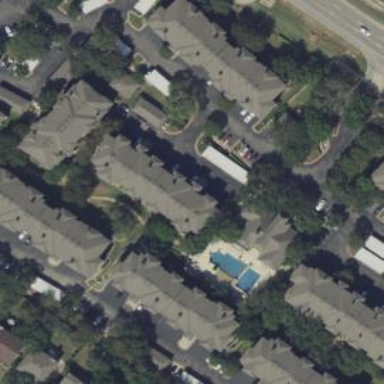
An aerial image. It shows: View of apartment building.